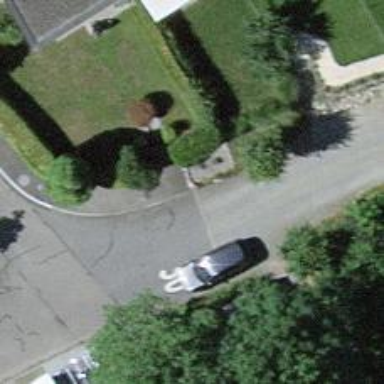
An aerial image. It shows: Kerb serving as barrier.